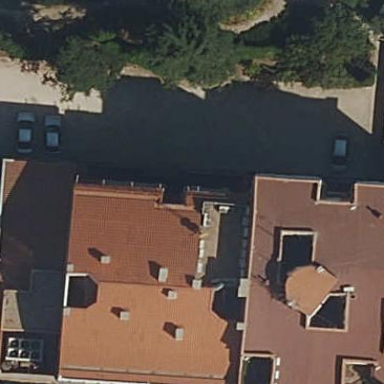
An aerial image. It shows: Hotel building.